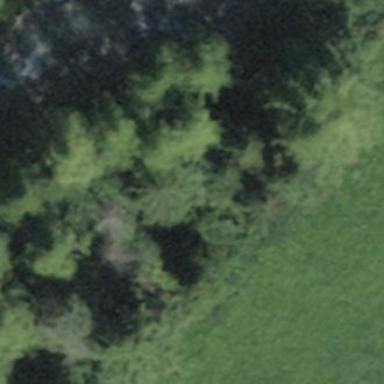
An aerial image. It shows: Forest area.